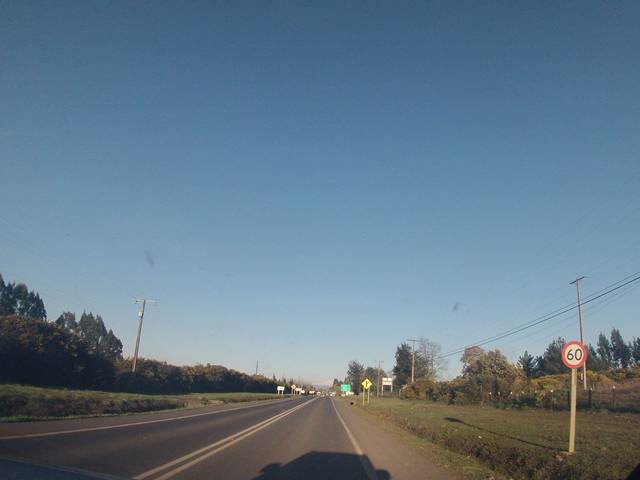
Region: Chile
Coordinates: -38.232, -72.364